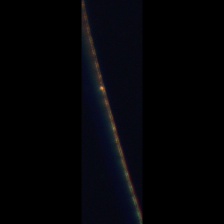
Taxon: Psuedo-nitzschia
Group: Diatoms